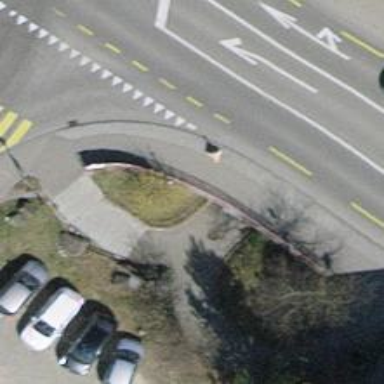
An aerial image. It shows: Sidewalk along the footway.